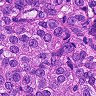
Metastatic tissue present: yes